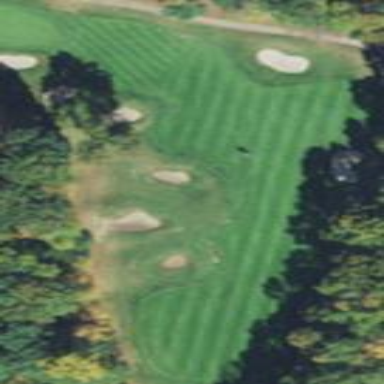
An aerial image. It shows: Grassy area designated as golf fairway.